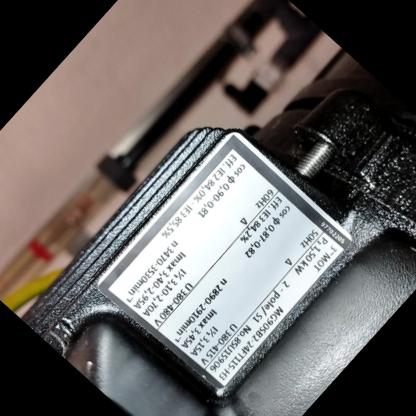
Klasa: tabliczka-znamionowa